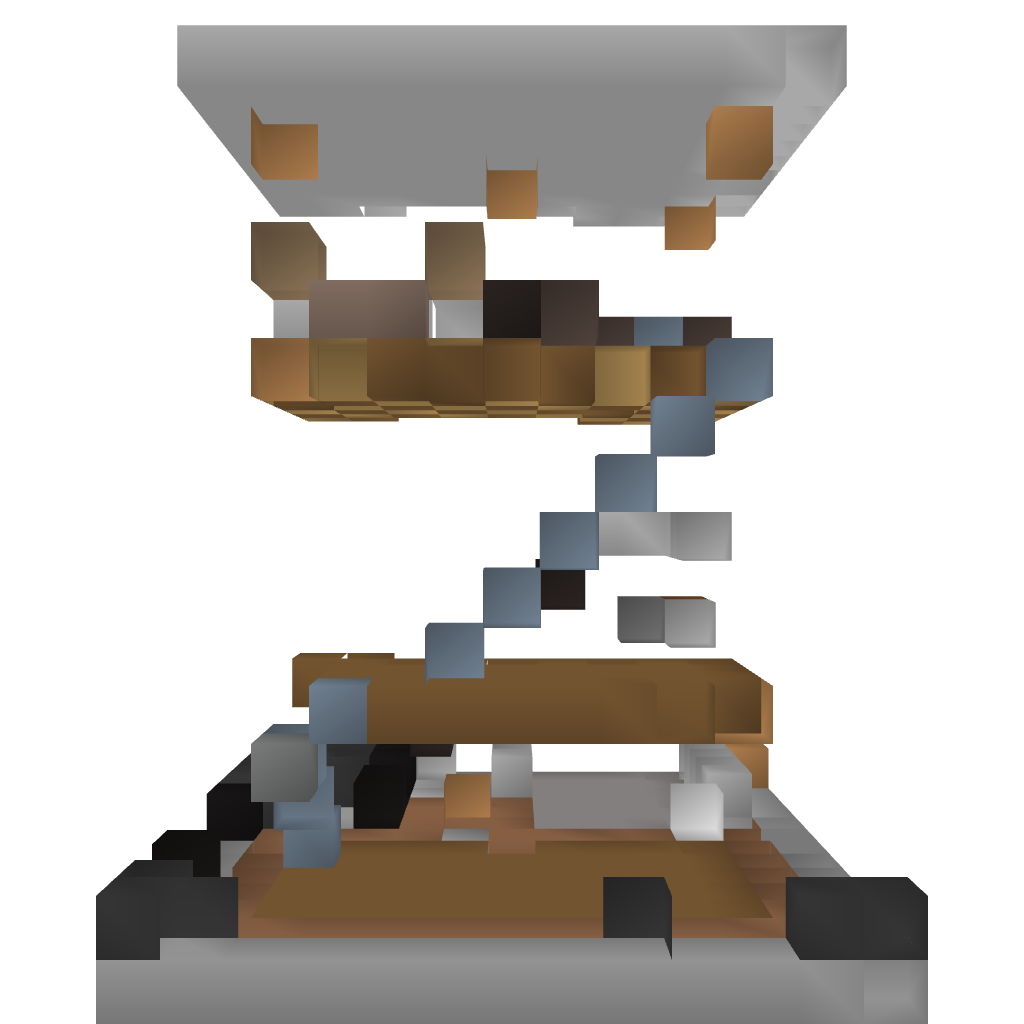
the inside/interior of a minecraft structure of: Modern Town House